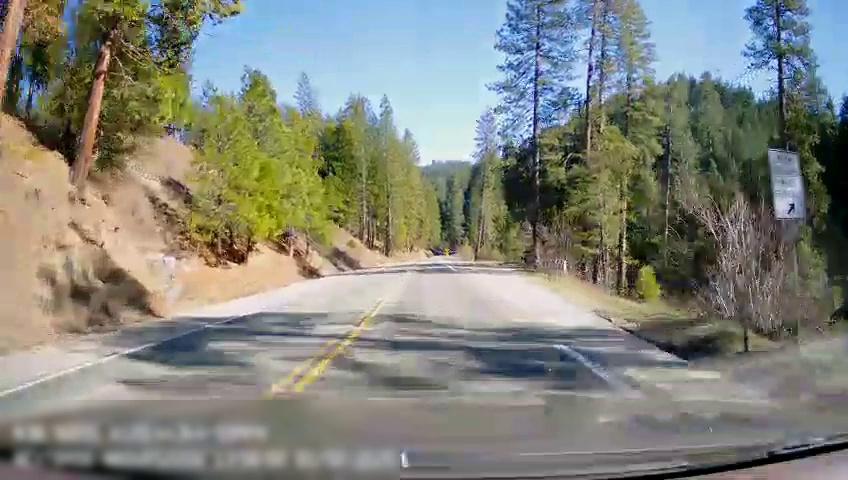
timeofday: Day
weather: Sunny
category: Drivable Space
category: Lanes | Alternate Lane
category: Lanes | Opposite Lane
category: Lanes | Current Lane
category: Lanes | Opposite Lane
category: Traffic | Signs